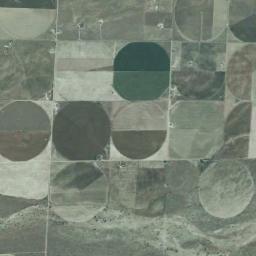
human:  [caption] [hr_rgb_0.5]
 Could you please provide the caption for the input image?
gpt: Several circular farmlands with different colors are surrounded by some other shapes of farmlands .

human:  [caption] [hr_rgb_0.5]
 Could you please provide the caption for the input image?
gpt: Several green, Ocher and tan mixed circular farmland with incomplete gardens .

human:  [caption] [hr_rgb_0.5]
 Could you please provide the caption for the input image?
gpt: There are some half of green circle farmland in the bare land .

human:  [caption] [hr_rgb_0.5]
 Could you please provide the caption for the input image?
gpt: More than twenty round farms of the same size are neatly arranged .

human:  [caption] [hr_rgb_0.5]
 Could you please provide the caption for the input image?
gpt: There are some circular farmlands of the same size .